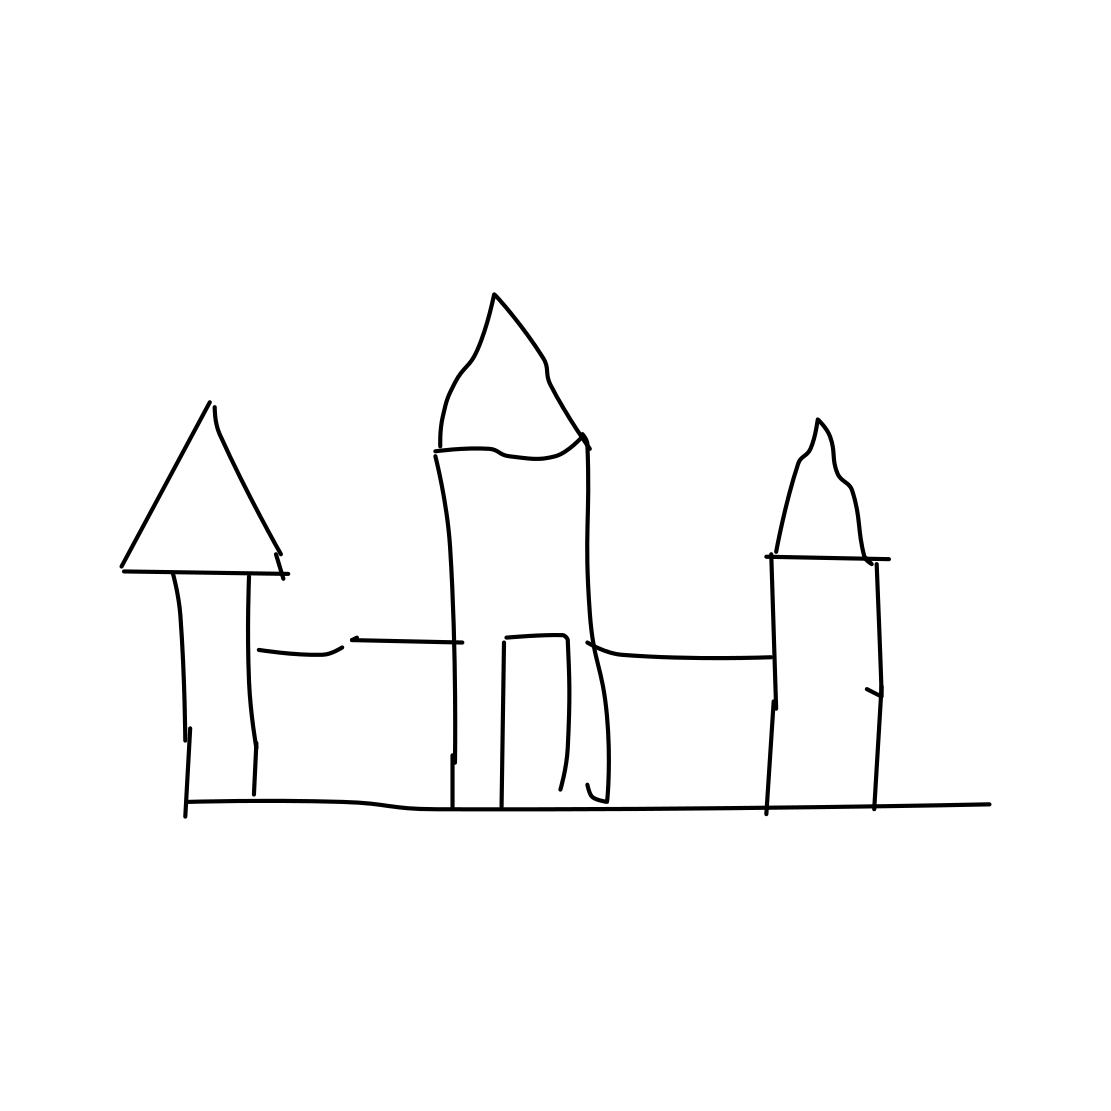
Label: castle